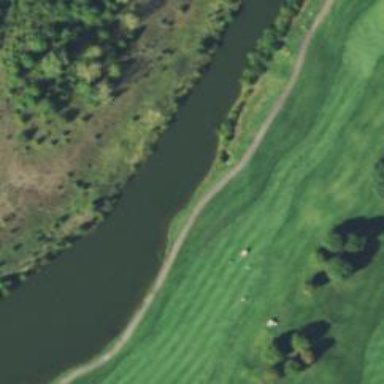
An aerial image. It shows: Grassy area designated as golf fairway.